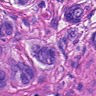
Metastatic tissue present: yes